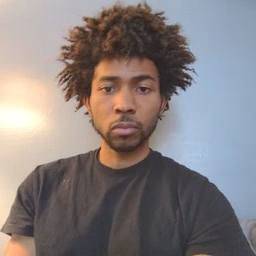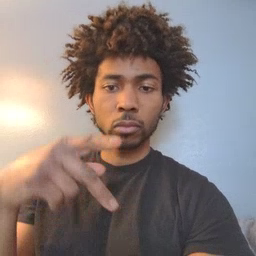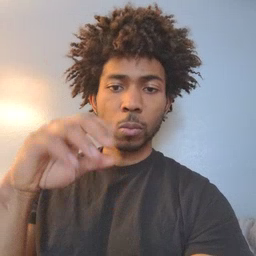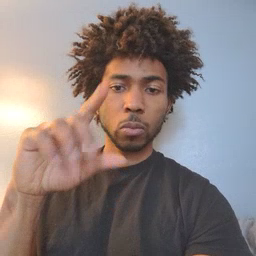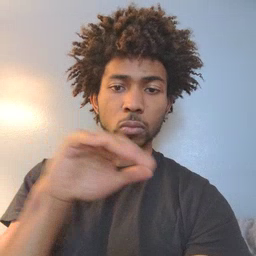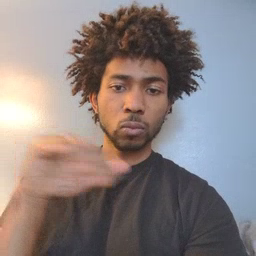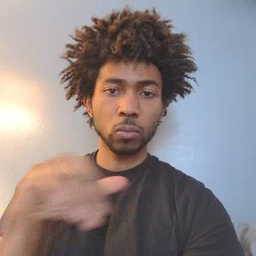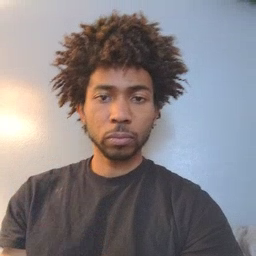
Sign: pool